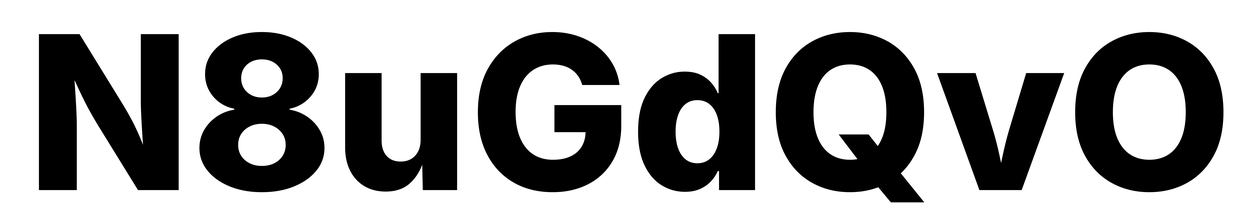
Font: Inter_ExtraBold